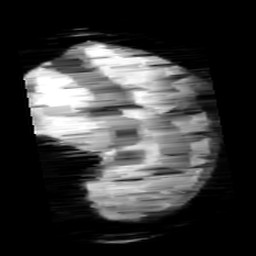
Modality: minIP
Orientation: sagittal
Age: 10
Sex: male
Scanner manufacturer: siemens
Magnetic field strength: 3 T
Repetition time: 0.027 s
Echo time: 0.02 s